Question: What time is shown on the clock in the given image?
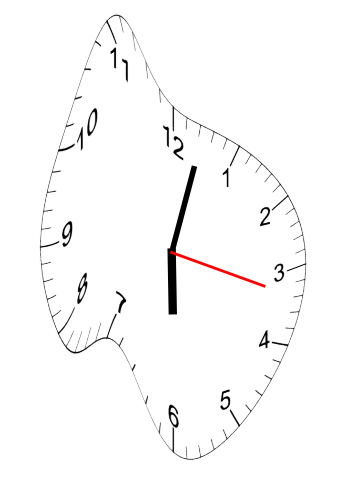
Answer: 06:02:17